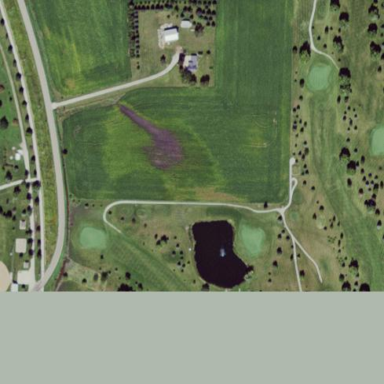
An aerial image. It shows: Golf course.